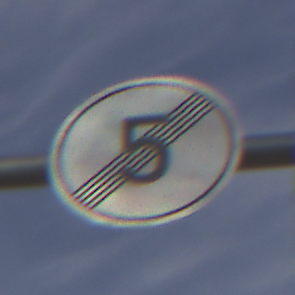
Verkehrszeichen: EndeGeschwindigkeit5
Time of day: MorningAfternoon
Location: Outdoor (Suburban)
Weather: PartlyCloudy
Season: NotSpecified
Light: Natural